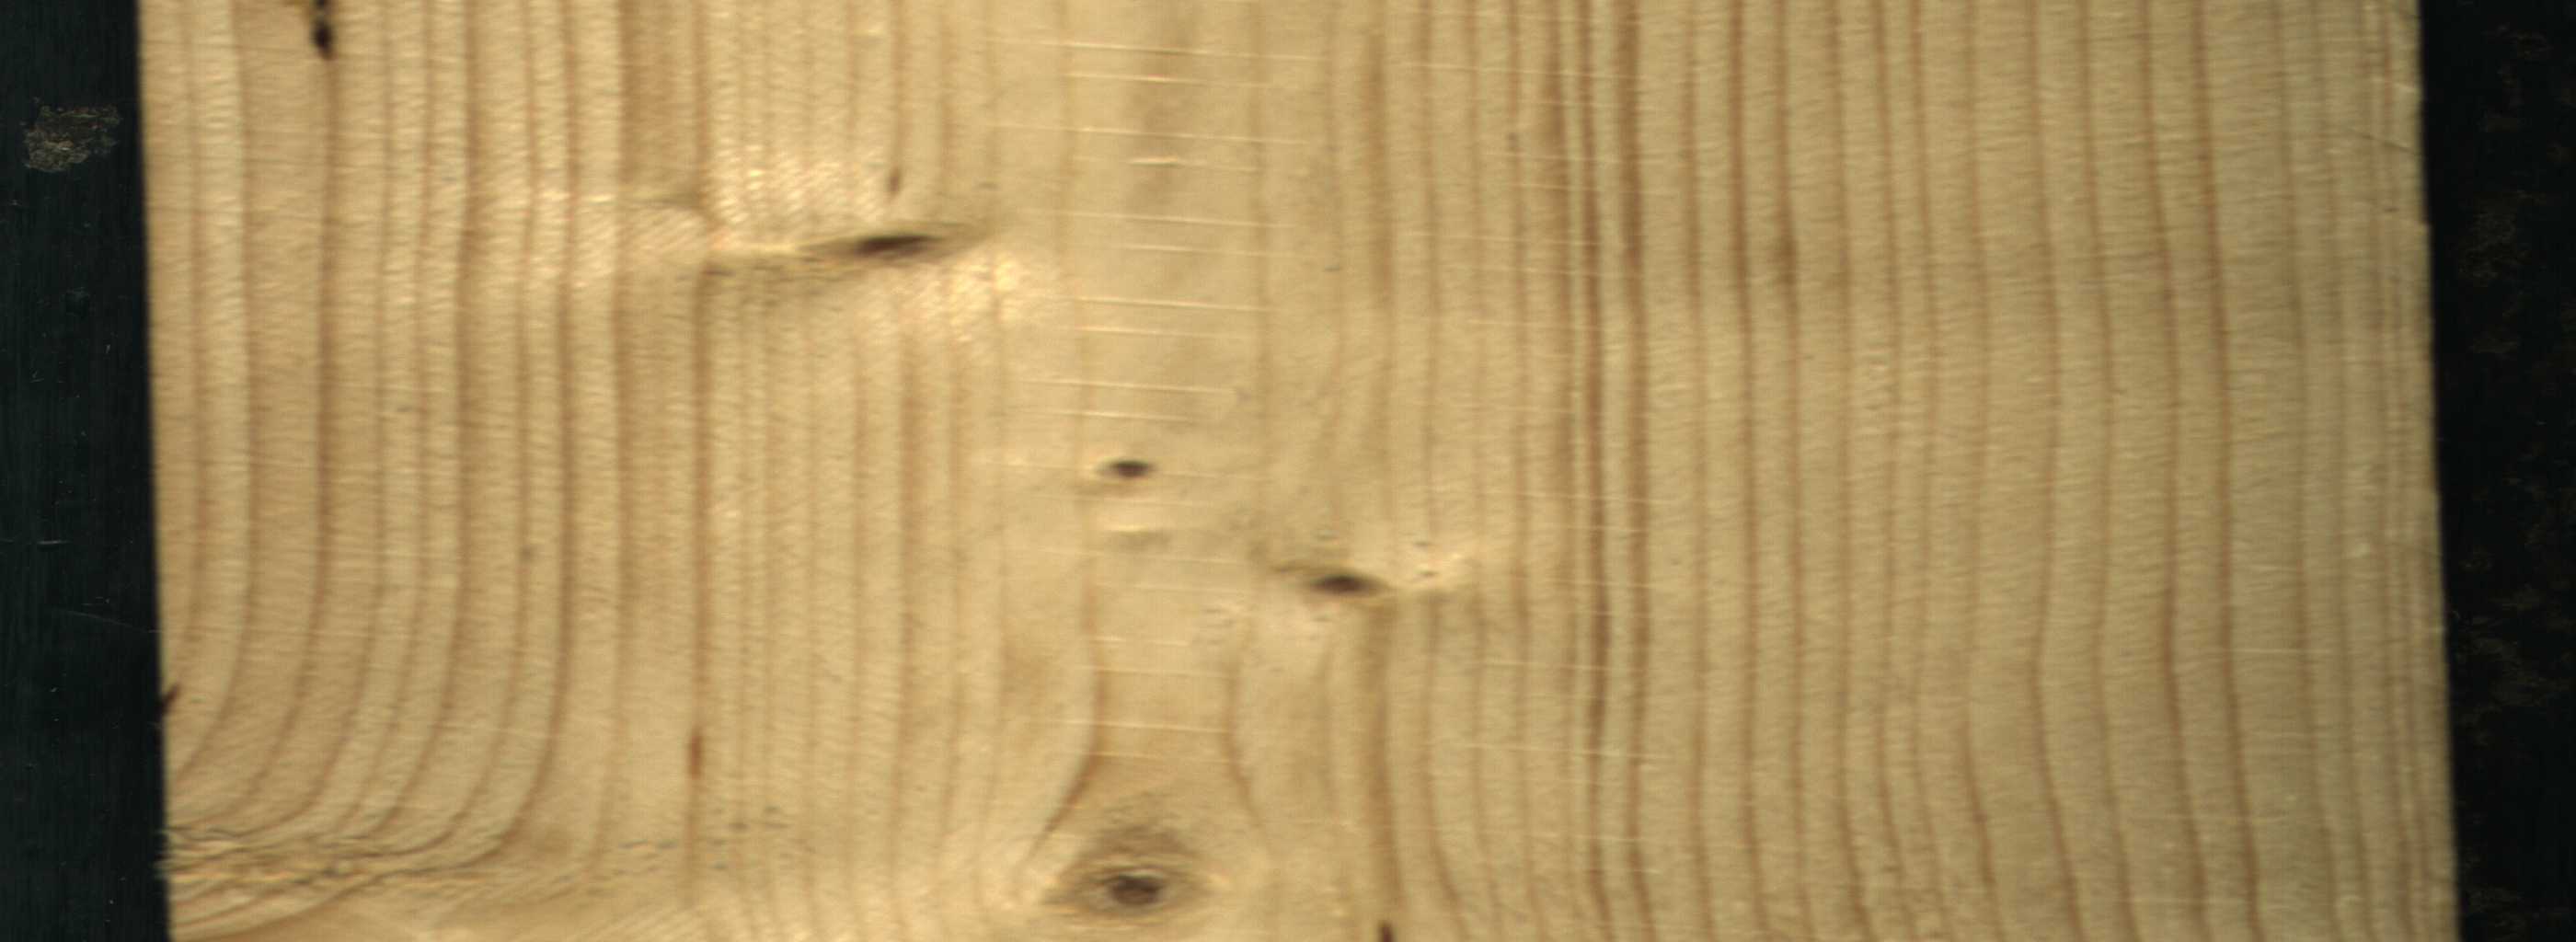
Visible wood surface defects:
resin
Live_Knot
Live_Knot
Live_Knot
Live_Knot